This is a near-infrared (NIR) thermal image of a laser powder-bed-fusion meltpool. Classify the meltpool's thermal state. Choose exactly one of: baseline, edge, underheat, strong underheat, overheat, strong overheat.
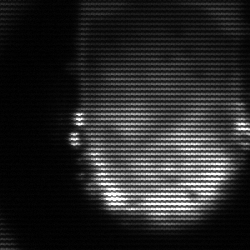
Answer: baseline